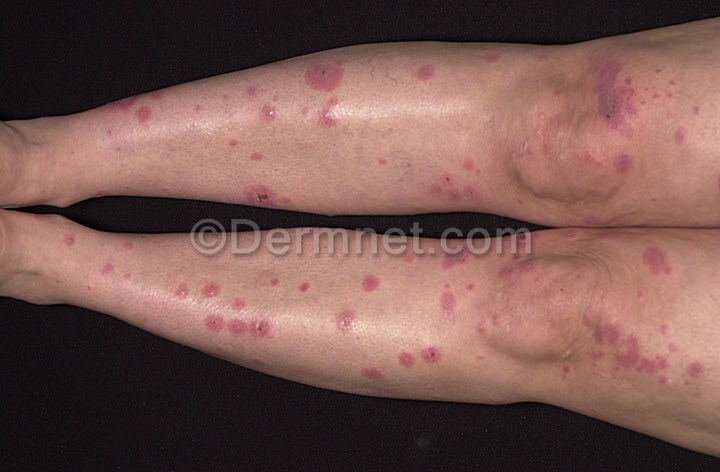
Disease: Vasculitis Photos